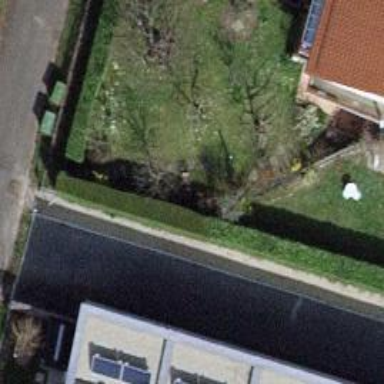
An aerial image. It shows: Fence is in the image.